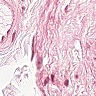
Metastatic tissue present: no